Question: I have a problem with using EF 4.1 and many to many relationship. I decided to use database first approach (although I got the same problem with code first approach), and I created a model of the database:

I have a many to many relationship between Picture and Tag tables. In the DB it is created as a new table called "PictureTag" with fields "Picture_Id" and "Tag_Id".
I am adding data to my database with the following piece of code:
'''
if (tags != null)
{
foreach (HtmlNode tagNode in tags)
{
string tagString = tagNode.InnerText.Remove(0, 1);
Tag tag;
if (db.Tags.Any(q => q.TagName == tagString))
{
tag = db.Tags.Single(q => q.TagName == tagString);
}
else
{
tag = new Tag { TagName = tagString };
}
pic.Tags.Add(tag);
}
}
List<DbEntityValidationResult> list = db.GetValidationErrors().ToList();
db.Pictures.Add(pic);
db.SaveChanges();
'''
This is of course just a part of my code. It is a part of my Crawler function. The code works fine, doesn't generate any errors, and works on a single DB context.
After this function is done I am able to see data in my DB, all three pictures, tags and entities in PictureTag table.
Yet when I try to put on my view pictures, and tags that correspond to that picture, than I can't see any tags. Like none of the pictures had any tags attached to them. I know it is not true, because I see data in my DB, so I don't know what is wrong...
This is the code fr my view:
'''
@model IEnumerable<SikSolution.Picture>
@{
ViewBag.Title = "Index";
}
<h2>Index</h2>
@foreach (var item in Model)
{
<div>
<img src="@item.Link" alt="@item.Name" />
<br />
<span>
Tags: @foreach (var tag in item.Tags)
{
Html.Label(tag.TagName + ", ");
}
</span>
</div>
}
'''
I really don't know what is wrong... I would appreciate any advice or pointing me in the right direction.
Thanks!
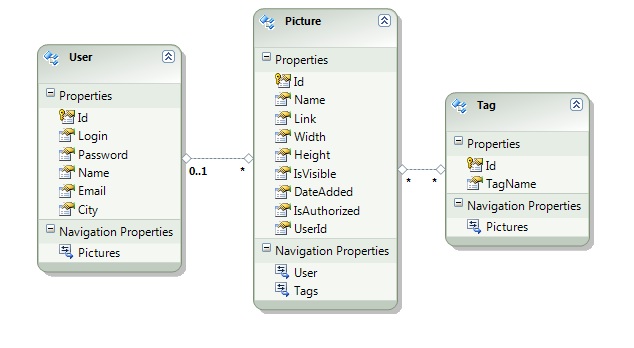
Answer: Possible explanation is that you don't use lazy loading and also didn't load your 'Picture' collection the related tags (eager loading). It should look like this:
'''
//...
var pictures = db.Pictures.Include("Tags") // or Include(p => p.Tags) in EF 4.1
.Where(...)
.ToList();
return View(pictures);
'''